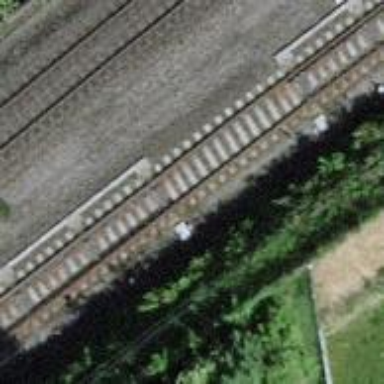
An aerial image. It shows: Railway switch.